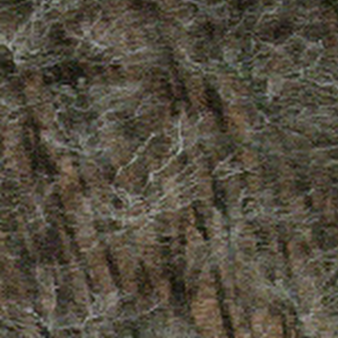
Label: other